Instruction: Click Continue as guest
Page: checkout
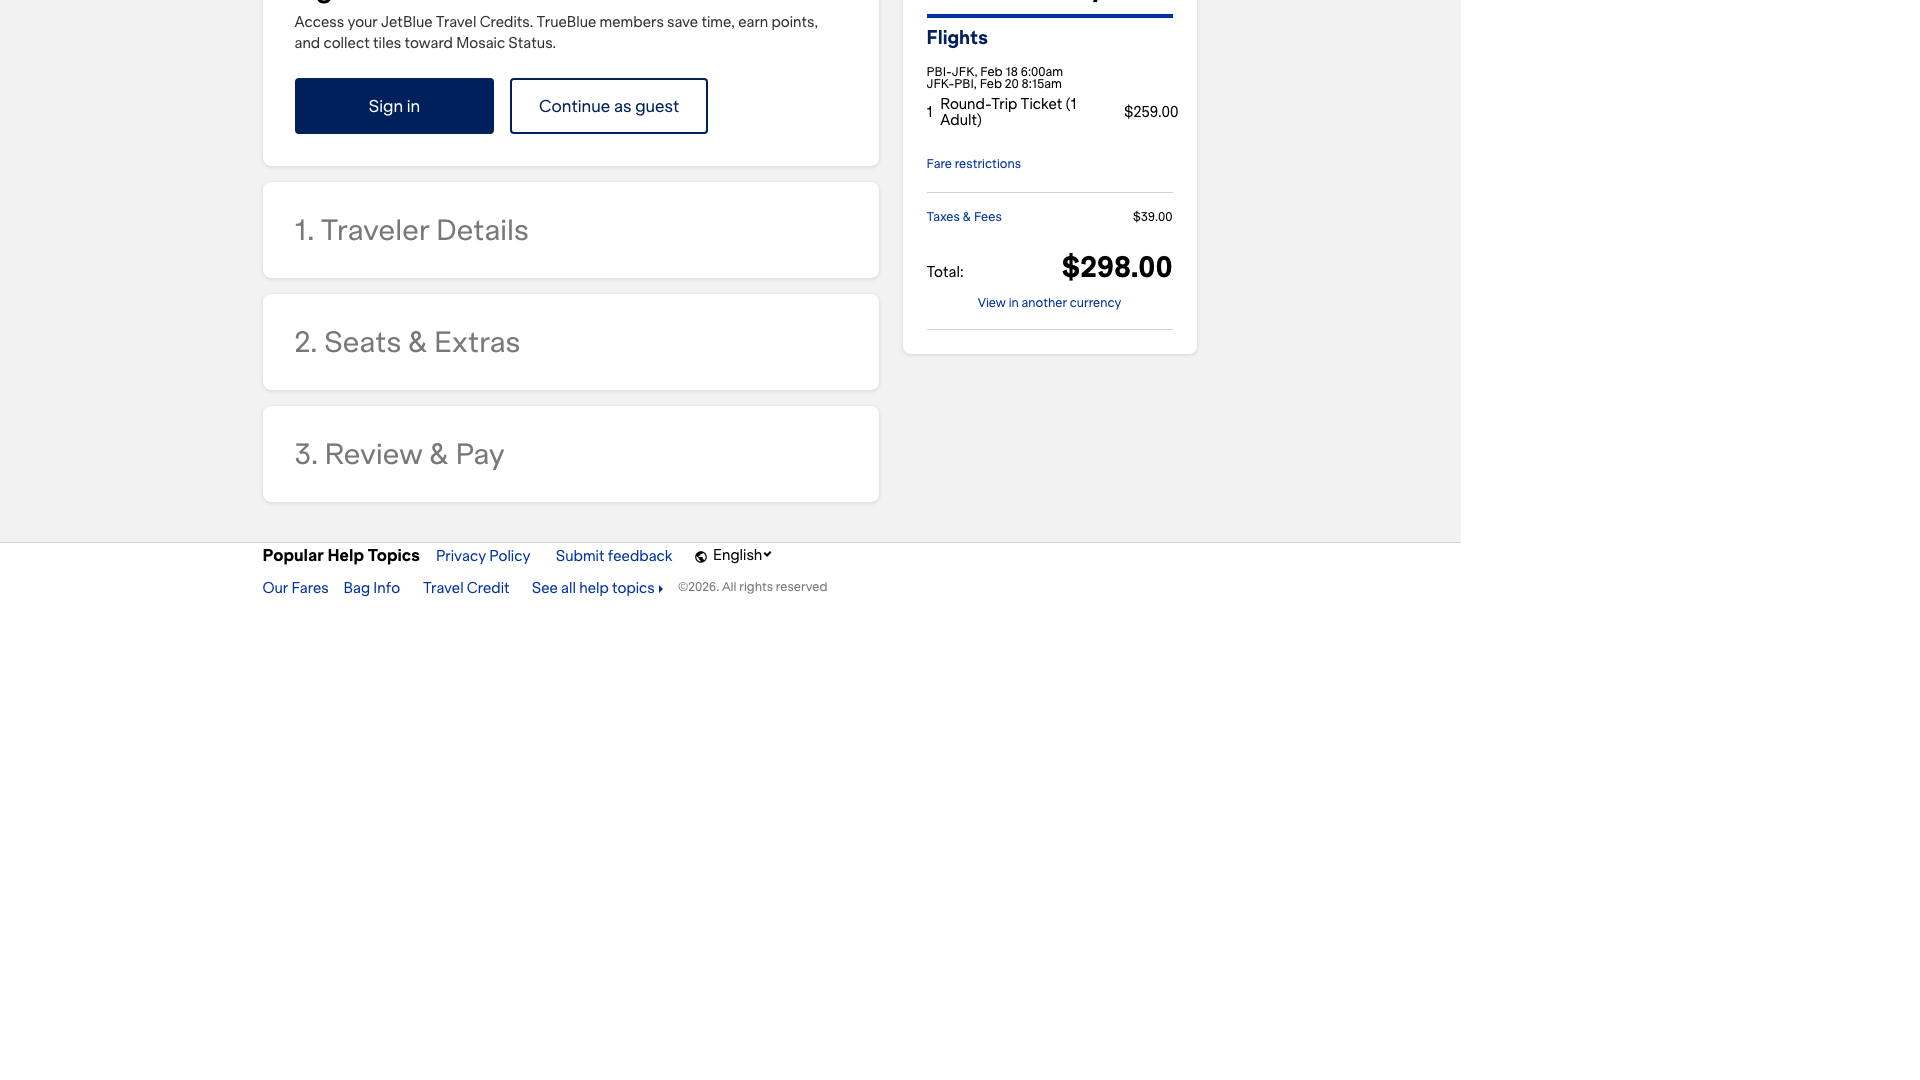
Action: click